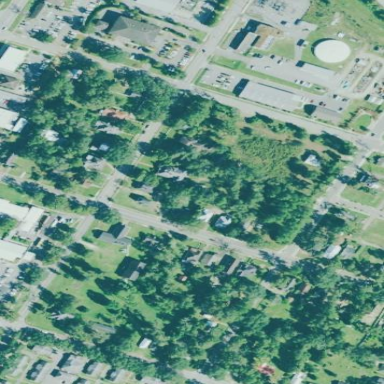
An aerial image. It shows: Neighbourhood with historic district.